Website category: game
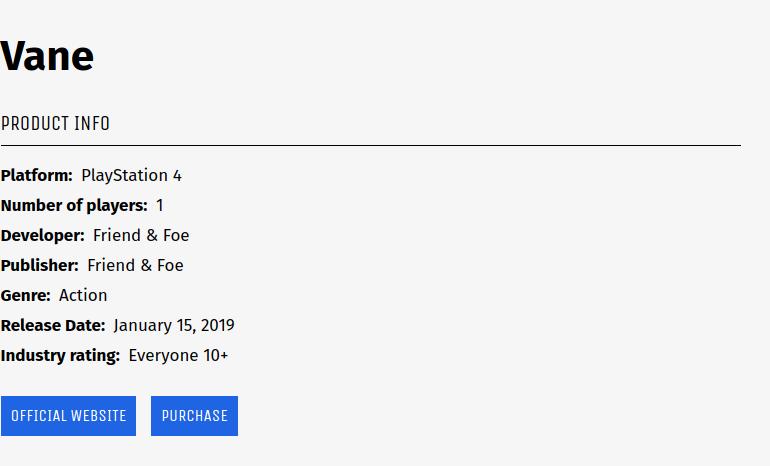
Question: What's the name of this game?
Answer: Vane

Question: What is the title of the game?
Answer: Vane

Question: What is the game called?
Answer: Vane

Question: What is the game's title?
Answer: Vane

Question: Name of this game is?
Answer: Vane

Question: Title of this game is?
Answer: Vane

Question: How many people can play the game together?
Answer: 1

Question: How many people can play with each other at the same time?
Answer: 1

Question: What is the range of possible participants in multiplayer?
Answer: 1

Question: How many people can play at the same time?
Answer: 1

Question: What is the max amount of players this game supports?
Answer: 1

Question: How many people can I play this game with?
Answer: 1

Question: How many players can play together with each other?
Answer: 1

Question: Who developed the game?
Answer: Friend & Foe

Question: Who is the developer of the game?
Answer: Friend & Foe

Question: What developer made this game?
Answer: Friend & Foe

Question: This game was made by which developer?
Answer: Friend & Foe

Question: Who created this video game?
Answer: Friend & Foe

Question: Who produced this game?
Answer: Friend & Foe

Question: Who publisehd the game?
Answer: Friend & Foe

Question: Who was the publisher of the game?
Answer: Friend & Foe

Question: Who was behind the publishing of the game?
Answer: Friend & Foe

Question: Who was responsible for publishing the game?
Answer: Friend & Foe

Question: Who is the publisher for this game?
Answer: Friend & Foe

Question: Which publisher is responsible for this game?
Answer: Friend & Foe

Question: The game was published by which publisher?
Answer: Friend & Foe

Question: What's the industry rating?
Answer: Everyone 10+

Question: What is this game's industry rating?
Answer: Everyone 10+

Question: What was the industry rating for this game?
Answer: Everyone 10+

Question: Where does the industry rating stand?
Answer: Everyone 10+

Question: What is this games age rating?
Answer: Everyone 10+

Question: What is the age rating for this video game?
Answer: Everyone 10+

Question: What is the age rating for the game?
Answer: Everyone 10+

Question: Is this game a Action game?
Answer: yes

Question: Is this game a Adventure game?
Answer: no

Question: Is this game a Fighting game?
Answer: no

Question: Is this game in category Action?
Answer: yes

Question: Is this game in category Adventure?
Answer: no

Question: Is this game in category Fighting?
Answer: no

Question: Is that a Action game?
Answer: yes

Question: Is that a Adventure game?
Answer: no

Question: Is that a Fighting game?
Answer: no

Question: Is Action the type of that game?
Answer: yes

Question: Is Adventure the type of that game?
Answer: no

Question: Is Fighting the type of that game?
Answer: no

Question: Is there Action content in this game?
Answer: yes

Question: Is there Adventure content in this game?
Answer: no

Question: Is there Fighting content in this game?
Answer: no

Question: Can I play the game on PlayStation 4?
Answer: yes

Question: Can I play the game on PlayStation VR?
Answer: no

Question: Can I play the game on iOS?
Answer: no

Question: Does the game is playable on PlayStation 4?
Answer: yes

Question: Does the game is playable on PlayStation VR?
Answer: no

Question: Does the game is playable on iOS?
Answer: no

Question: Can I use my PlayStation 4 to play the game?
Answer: yes

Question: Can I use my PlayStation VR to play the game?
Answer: no

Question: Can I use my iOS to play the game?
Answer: no

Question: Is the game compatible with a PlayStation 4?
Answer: yes

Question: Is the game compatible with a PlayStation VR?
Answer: no

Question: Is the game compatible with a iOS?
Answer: no